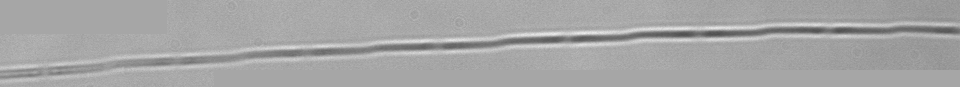
Label: Pseudo-nitzschia